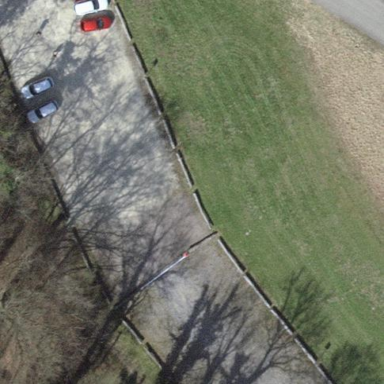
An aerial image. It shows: Parking area with unpaved surface.